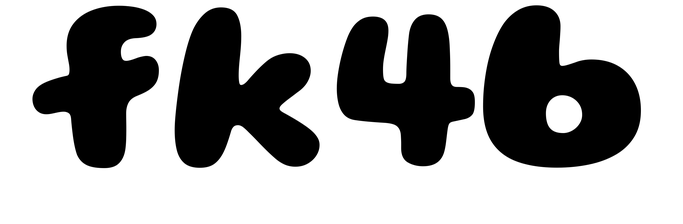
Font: Gluten_ExtraBold